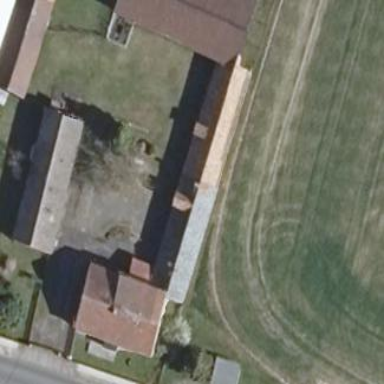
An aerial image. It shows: Stable building with flat grey roof. The building has multiple parts.